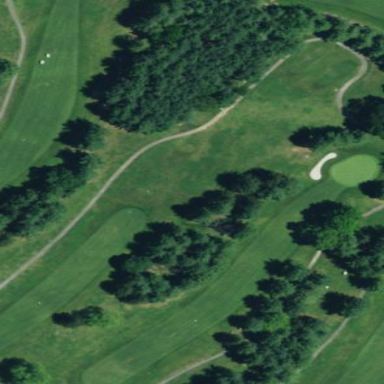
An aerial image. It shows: Golf fairway surrounded by grass.